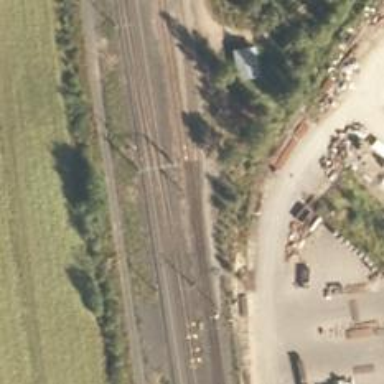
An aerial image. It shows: Railway siding with rails.